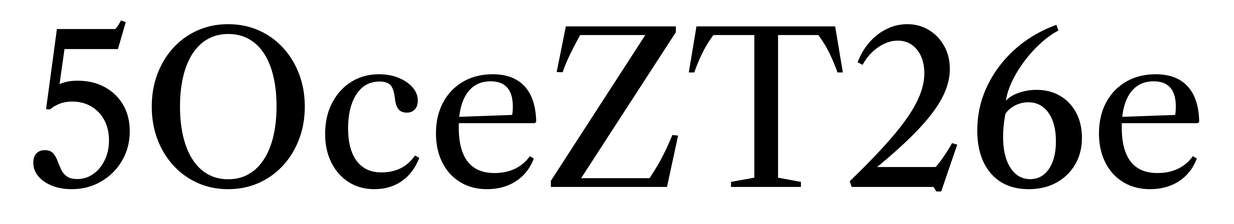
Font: LibreCaslonText_Regular